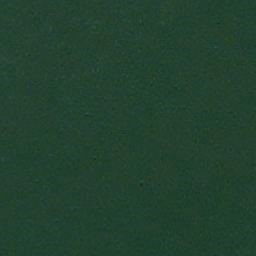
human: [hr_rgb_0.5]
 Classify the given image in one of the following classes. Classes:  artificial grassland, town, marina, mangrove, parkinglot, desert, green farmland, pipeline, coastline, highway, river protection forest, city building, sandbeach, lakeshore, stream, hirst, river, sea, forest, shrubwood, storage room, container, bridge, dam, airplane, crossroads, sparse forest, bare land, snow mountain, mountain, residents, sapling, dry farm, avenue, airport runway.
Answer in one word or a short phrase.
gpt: sea